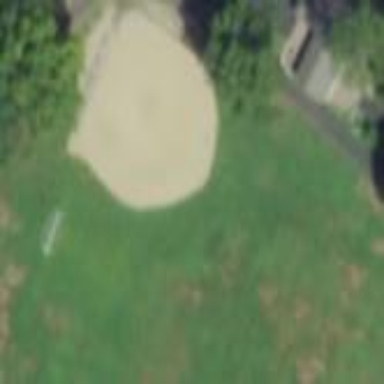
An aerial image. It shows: Baseball pitch for leisure land activities.